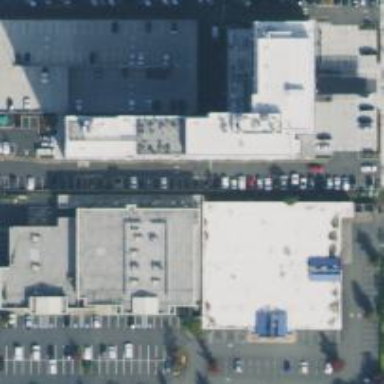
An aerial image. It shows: Building with furniture shop.